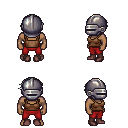
a pixel art fantasy rpg character, male body template, human, dark skin, brown pirate shirt, red pants, white short bangs hairstyle, metal helm, maroon shoes, four views (front, back, left, right), 2x2 character sprite sheet, small pixel art, hard edges, no anti-aliasing